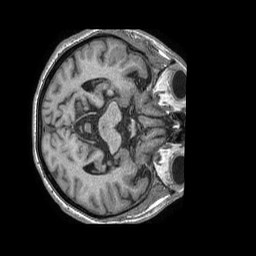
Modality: T1w
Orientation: axial
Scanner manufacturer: philips
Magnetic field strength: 1.5 T
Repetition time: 0.007667 s
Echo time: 0.003493 s